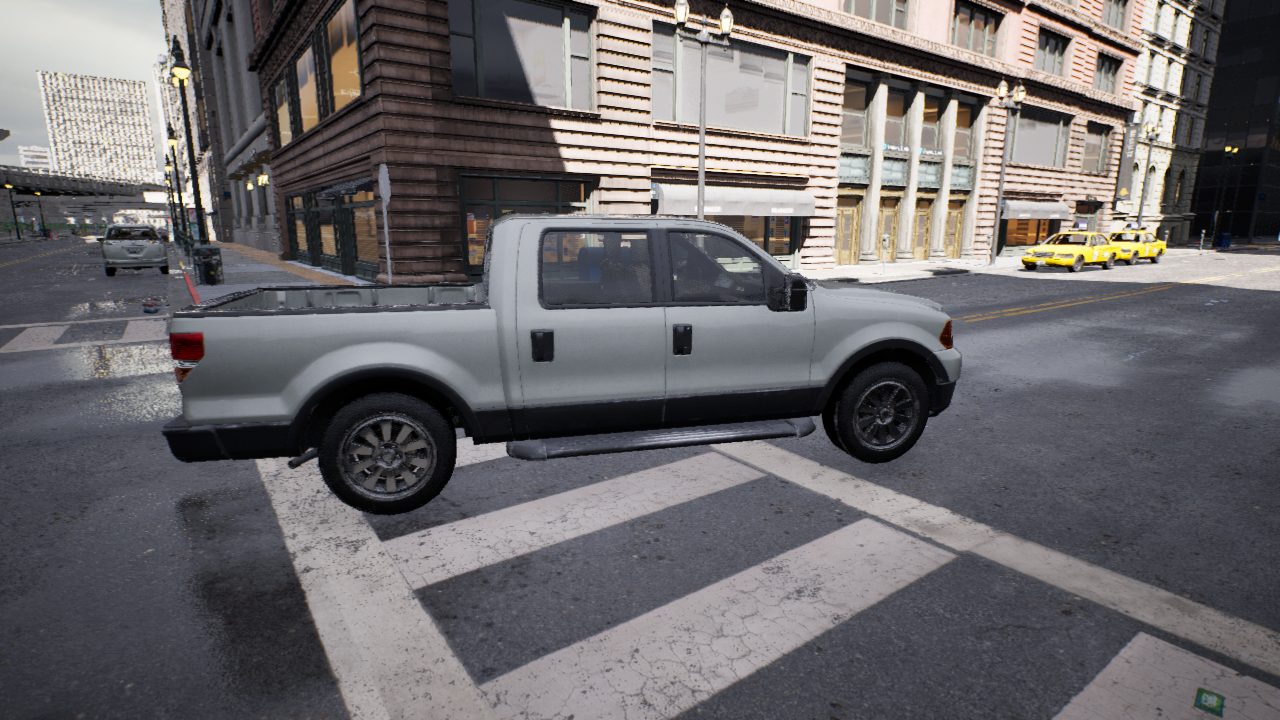
Venue: intersection
Lighting: clear day
Vehicle rig: pickup